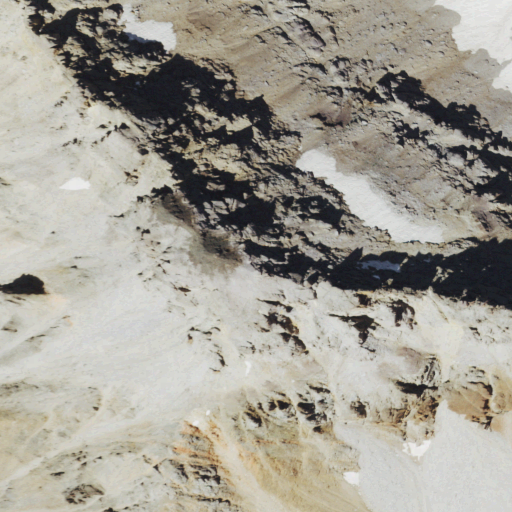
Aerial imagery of mountain in Colorado named Lookout Peak containing barren land and grassland